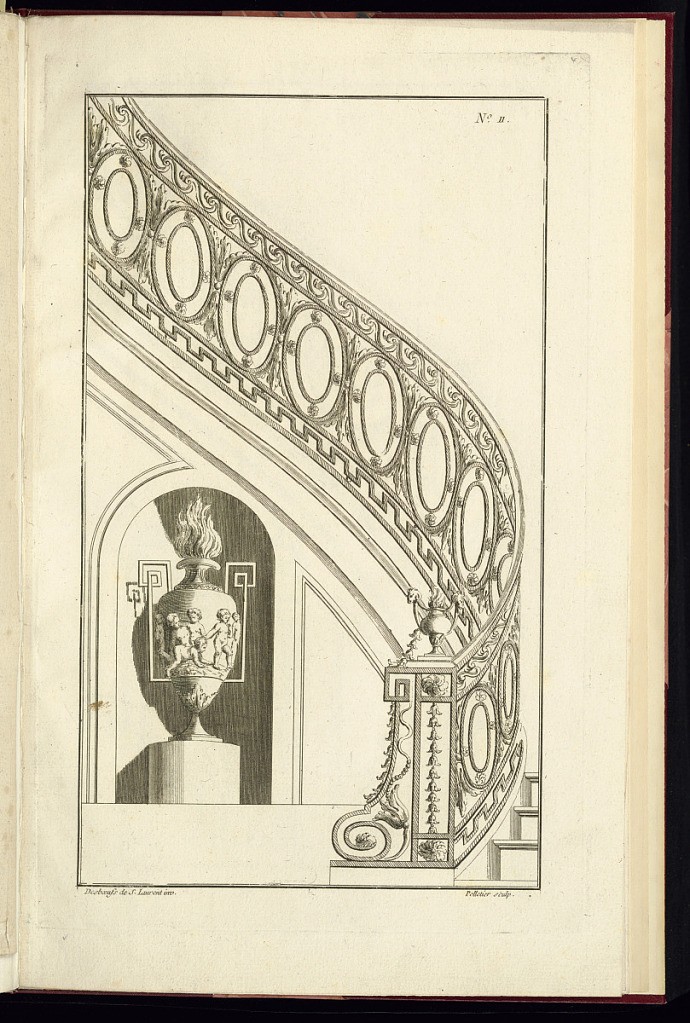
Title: Staircase Balustrade Design
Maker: Laurent Desboeufs de Saint-Laurent, French, active 1763 – 1776
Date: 1772–77
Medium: Etching and engraving on paper
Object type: Print
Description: A design for a wrought-iron staircase balustrade featuring ovals, key and wave patterns, rosettes, fleurons, and scrolling leaves with a sculpted flaming vase newel finial decorated with ram's heads on the handles. There is a large flaming vase on a plinth in a niche to the left, below the staircase. The vase is decorated with a frieze of putti, acanthus leaves, fluting, and Greek key handles. The plate is numbered and signed.